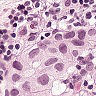
Metastatic tissue present: yes